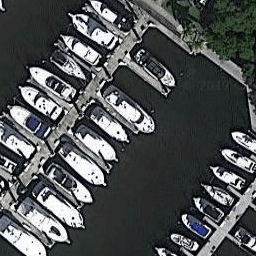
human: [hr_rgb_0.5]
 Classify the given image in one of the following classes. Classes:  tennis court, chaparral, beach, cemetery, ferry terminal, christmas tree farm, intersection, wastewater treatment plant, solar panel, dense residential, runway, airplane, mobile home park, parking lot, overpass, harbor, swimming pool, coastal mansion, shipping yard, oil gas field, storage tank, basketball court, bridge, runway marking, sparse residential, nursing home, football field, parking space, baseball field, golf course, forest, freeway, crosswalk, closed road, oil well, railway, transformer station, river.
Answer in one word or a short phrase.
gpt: harbor